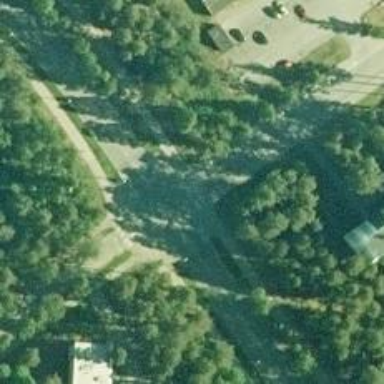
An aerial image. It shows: Marked road crossing.